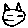
Label: cat